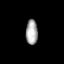
Tissue: lung
Cell type: Endothelial cells
Senescence score: 0.58
Nuclear area (px): 289
Mean DAPI intensity: 169.581